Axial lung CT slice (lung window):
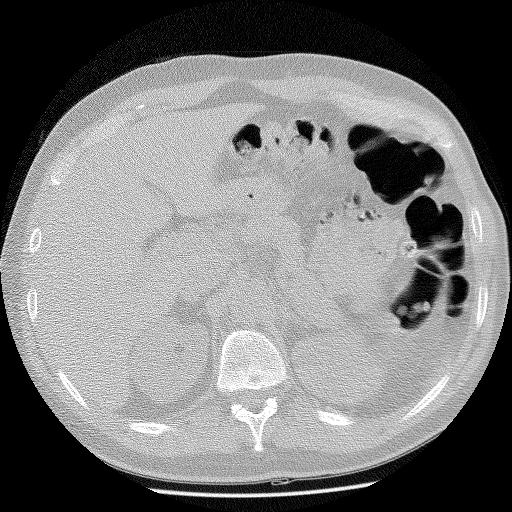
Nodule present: no